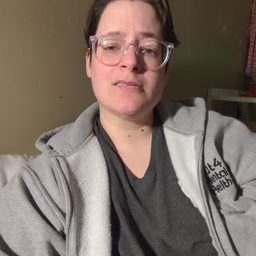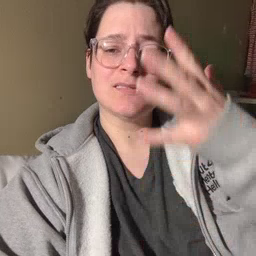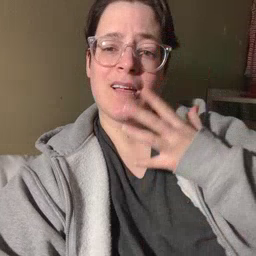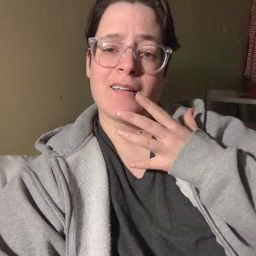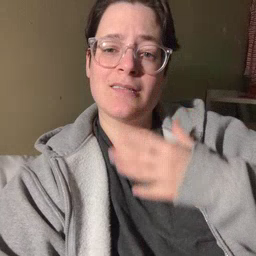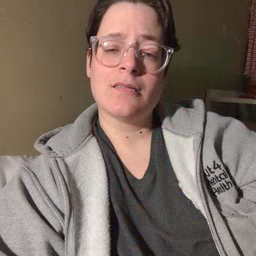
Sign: sad